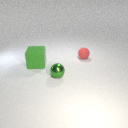
small red rubber sphere to the right of small green metal sphere